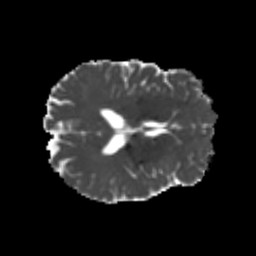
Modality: MD
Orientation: axial
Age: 25
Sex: male
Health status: healthy
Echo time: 0.074 s